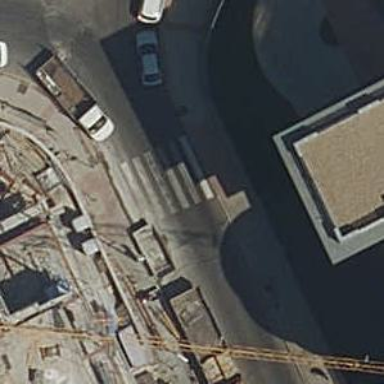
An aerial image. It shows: Zebra crossing on the road.